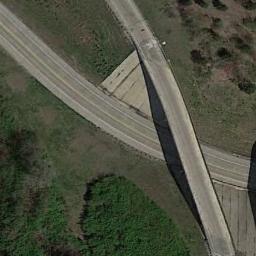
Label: overpass